Interaction volume radius: 5 \u00c5
Interaction volume height: 10 \u00c5
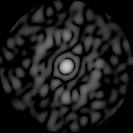
Disorder parameter: 0.838